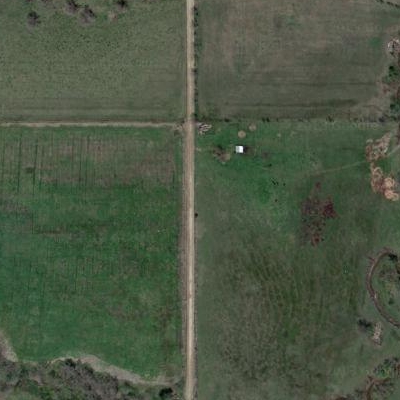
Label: aGrass